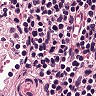
Metastatic tissue present: no